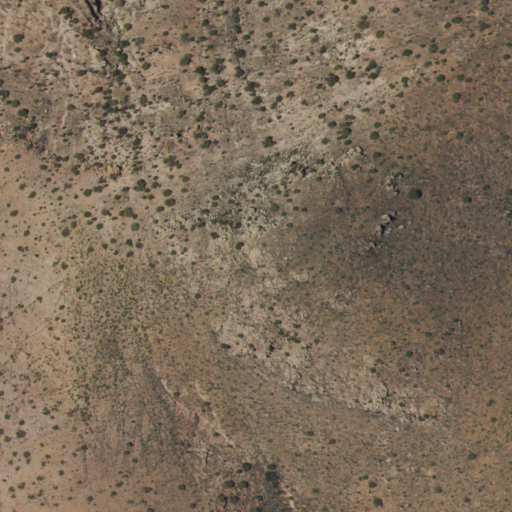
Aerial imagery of mountain in New Mexico named Indian Peak containing shrub and grassland